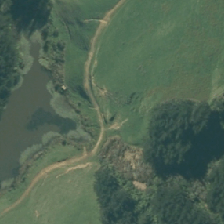
Land cover: lake_pond